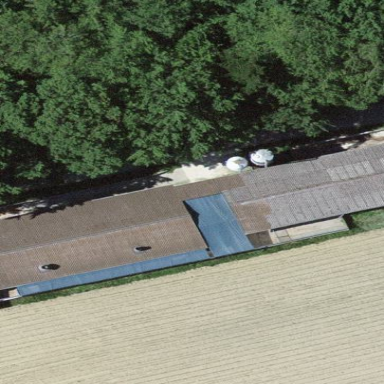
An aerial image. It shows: Sty building.